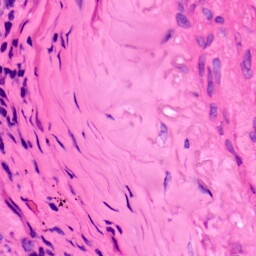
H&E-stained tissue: Lung